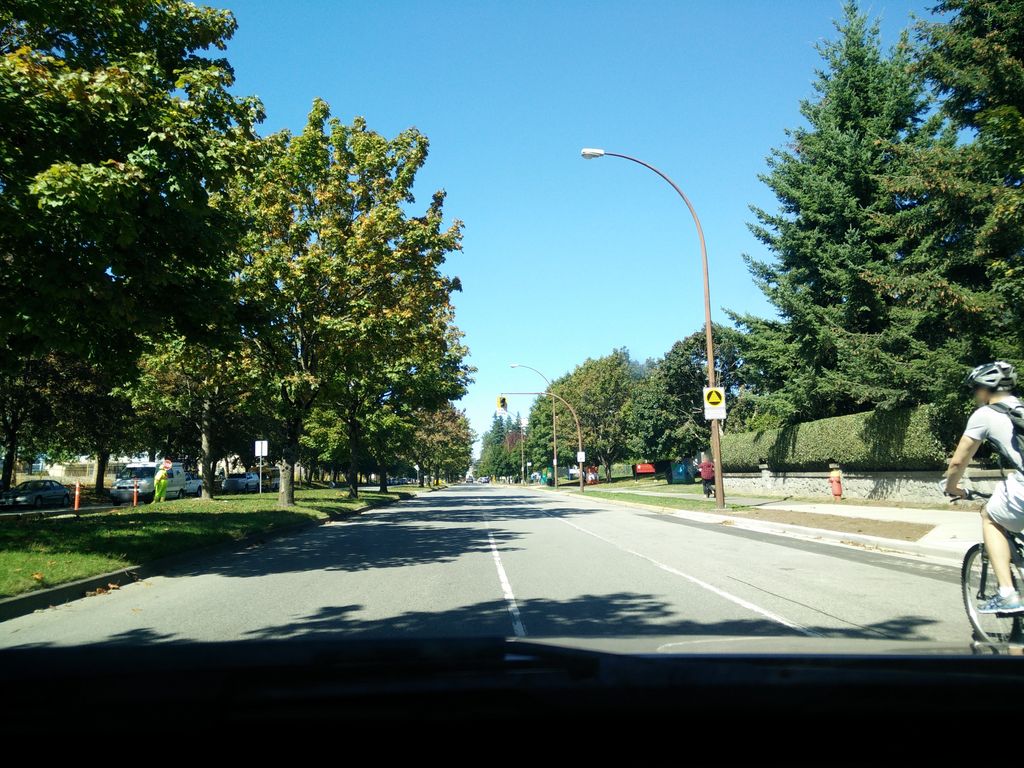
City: vancouver